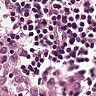
Metastatic tissue present: yes